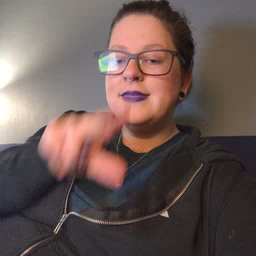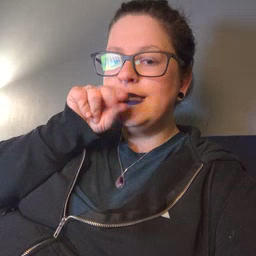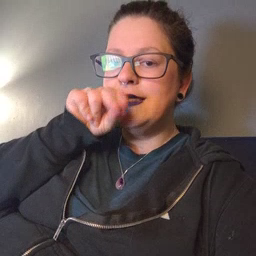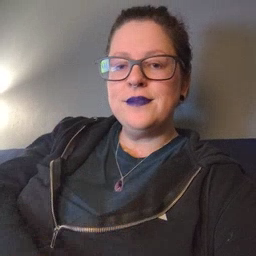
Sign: duck